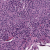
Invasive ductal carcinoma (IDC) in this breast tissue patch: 1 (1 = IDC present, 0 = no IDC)